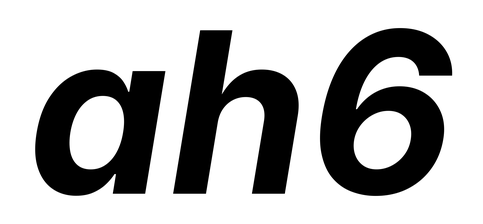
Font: Inter-Italic_Bold_Italic